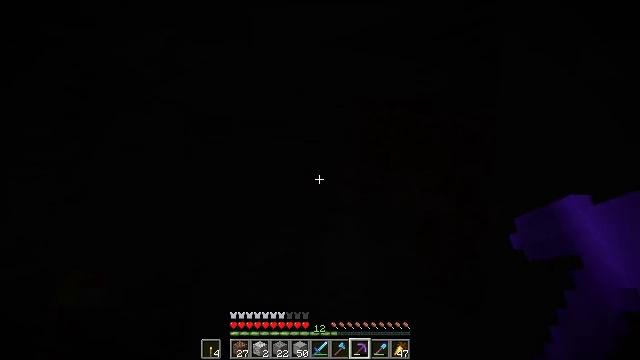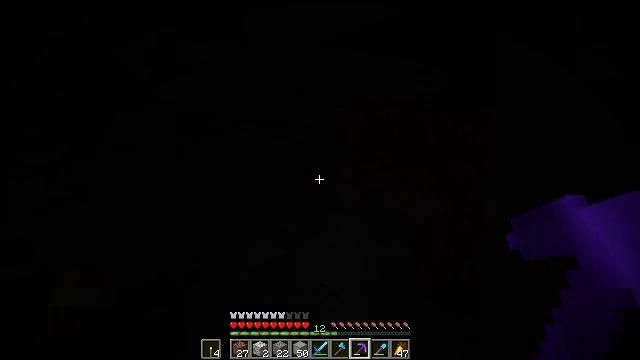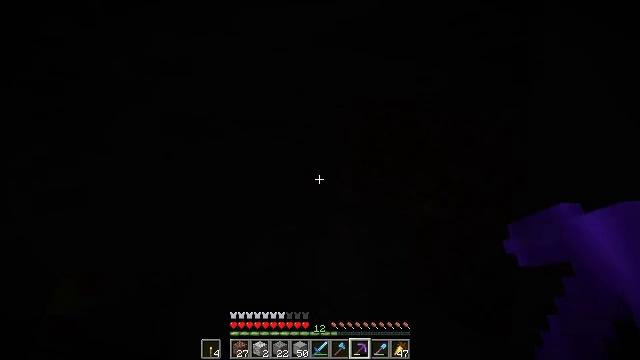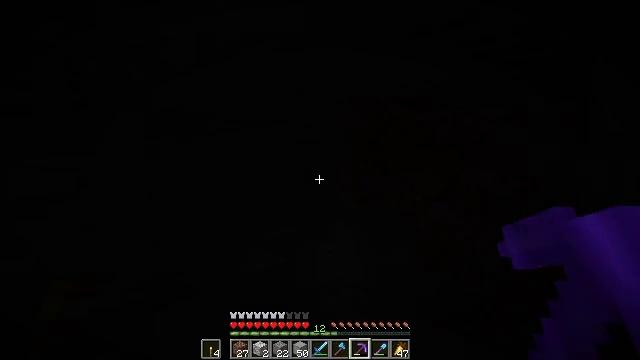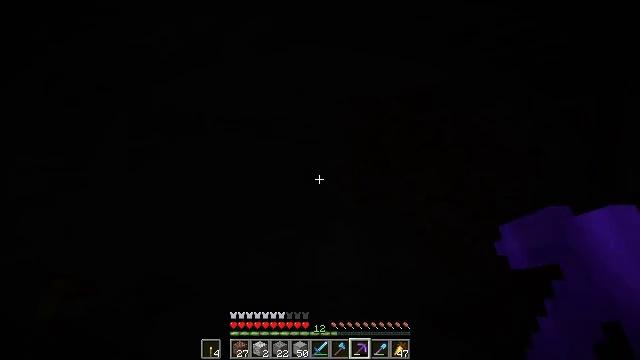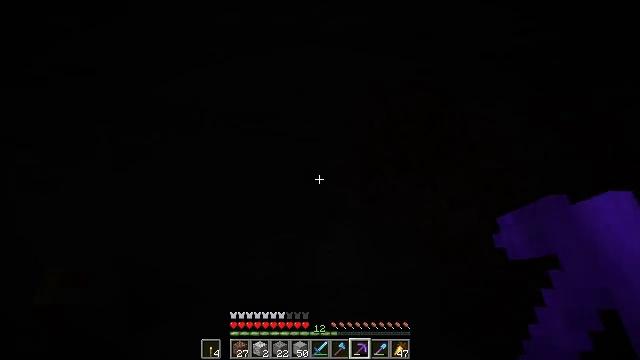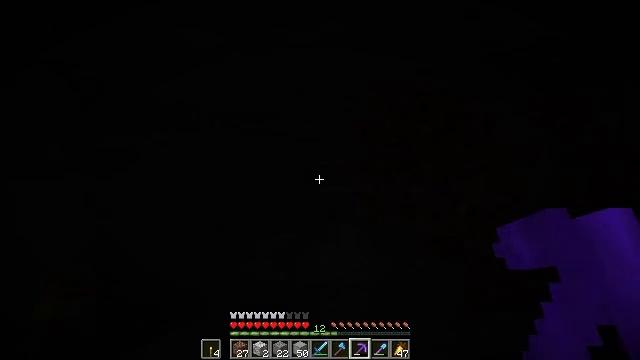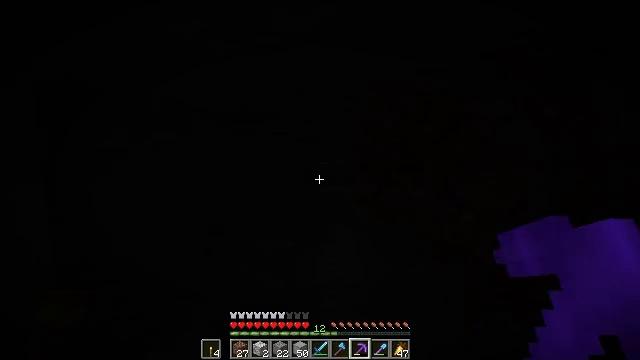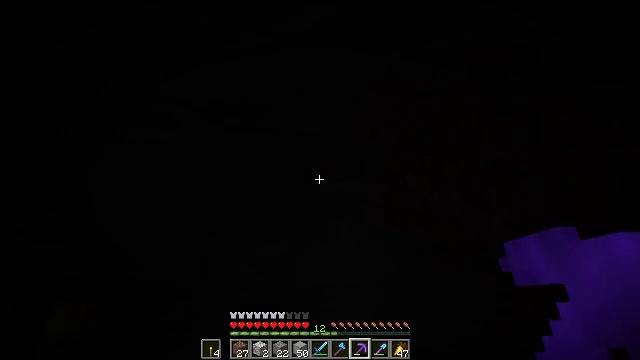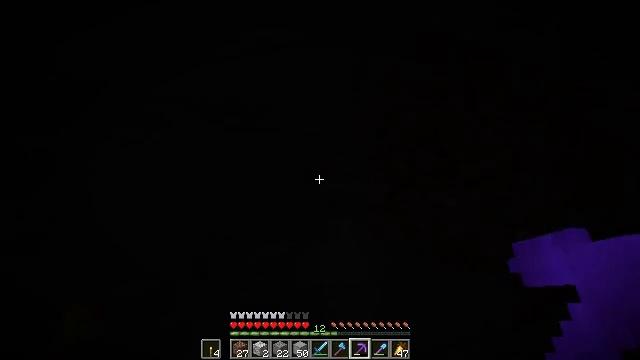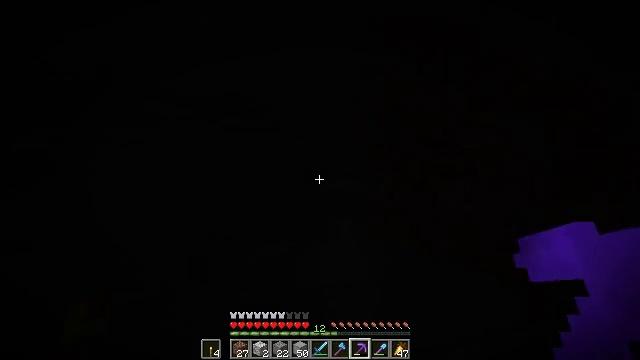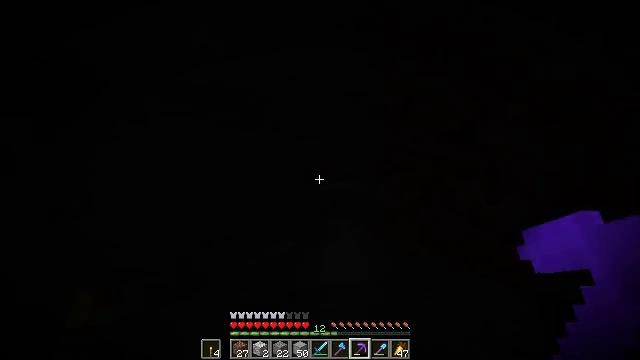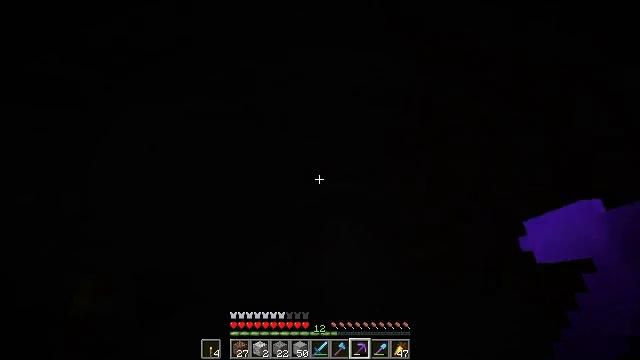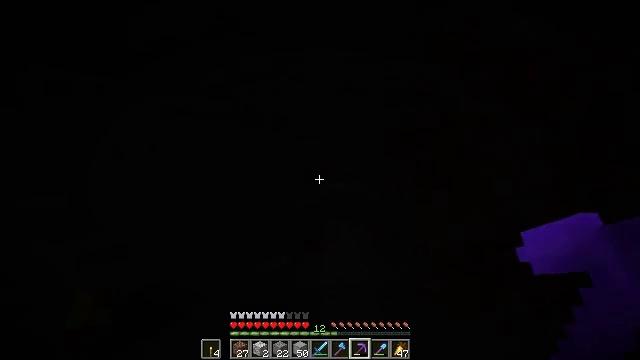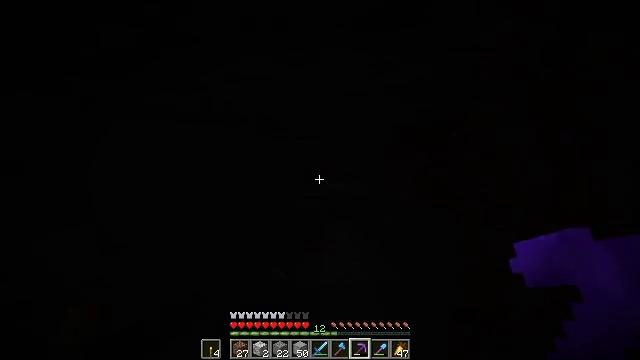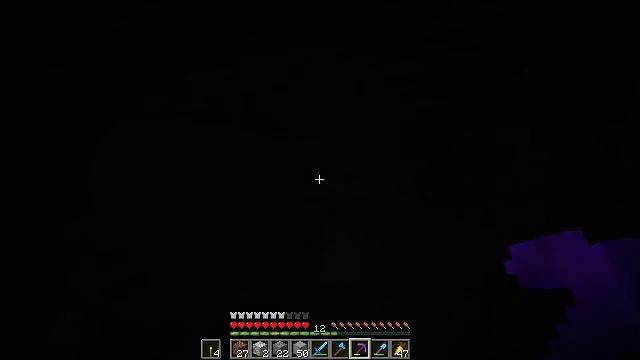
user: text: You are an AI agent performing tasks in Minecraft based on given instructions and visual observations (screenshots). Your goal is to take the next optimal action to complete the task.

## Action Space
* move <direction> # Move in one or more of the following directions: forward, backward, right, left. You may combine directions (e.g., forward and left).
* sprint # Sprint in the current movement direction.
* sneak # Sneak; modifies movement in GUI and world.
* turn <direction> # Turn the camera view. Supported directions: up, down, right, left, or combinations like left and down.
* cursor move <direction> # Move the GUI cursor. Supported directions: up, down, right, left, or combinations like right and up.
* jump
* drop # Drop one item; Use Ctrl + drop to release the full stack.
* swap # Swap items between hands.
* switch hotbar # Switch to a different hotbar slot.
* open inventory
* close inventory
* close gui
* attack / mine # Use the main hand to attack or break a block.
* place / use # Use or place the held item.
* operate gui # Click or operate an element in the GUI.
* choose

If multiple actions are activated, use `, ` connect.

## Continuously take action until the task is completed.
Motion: motion action
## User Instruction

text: Gather stone by using a pickaxe.
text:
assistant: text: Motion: move forward, turn right
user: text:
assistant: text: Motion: move forward
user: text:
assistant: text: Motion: move forward
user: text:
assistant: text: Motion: move forward
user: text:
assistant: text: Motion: move forward
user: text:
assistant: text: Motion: move forward
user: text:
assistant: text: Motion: move forward, turn right
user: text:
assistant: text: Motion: move forward, sprint, turn down
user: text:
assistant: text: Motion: move forward, sprint
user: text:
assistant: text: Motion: move forward, sprint
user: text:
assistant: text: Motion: move forward, sprint
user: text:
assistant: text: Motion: move forward, sprint
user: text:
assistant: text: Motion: move forward
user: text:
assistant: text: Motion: move forward
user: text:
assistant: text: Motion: move forward
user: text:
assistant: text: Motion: move forward
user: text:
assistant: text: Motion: move forward
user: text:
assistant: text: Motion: move forward
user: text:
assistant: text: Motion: move forward, turn right
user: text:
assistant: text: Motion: move forward, sprint, turn right
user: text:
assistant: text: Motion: move forward, sprint, turn right
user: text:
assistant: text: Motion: move forward, sprint
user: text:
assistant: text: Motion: move forward, sprint
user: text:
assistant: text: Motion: move forward
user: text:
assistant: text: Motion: move forward, turn right
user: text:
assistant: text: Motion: move forward, turn right
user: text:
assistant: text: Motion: move forward
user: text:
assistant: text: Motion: move forward, sprint
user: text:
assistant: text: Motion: move forward, sprint
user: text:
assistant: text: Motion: move forward, sprint